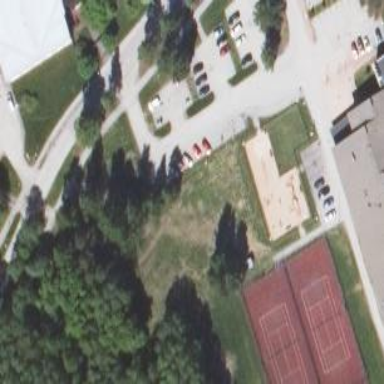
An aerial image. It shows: Disc golf tee area.